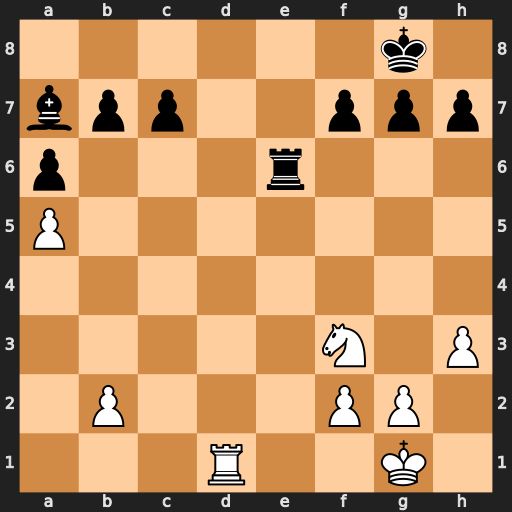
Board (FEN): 6k1/bpp2ppp/p3r3/P7/8/5N1P/1P3PP1/3R2K1
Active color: w
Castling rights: -
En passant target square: -
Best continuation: Rd8+ Re8 Rxe8#